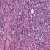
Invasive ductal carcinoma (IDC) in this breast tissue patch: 1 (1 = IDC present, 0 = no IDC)